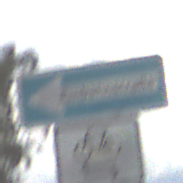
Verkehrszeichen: EinbahnstrasseLinksweisend
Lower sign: RichtungsangabeDurchPfeile9
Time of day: MorningAfternoon
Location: Outdoor (RoadRail)
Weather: PartlyCloudy
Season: NotSpecified
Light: Natural